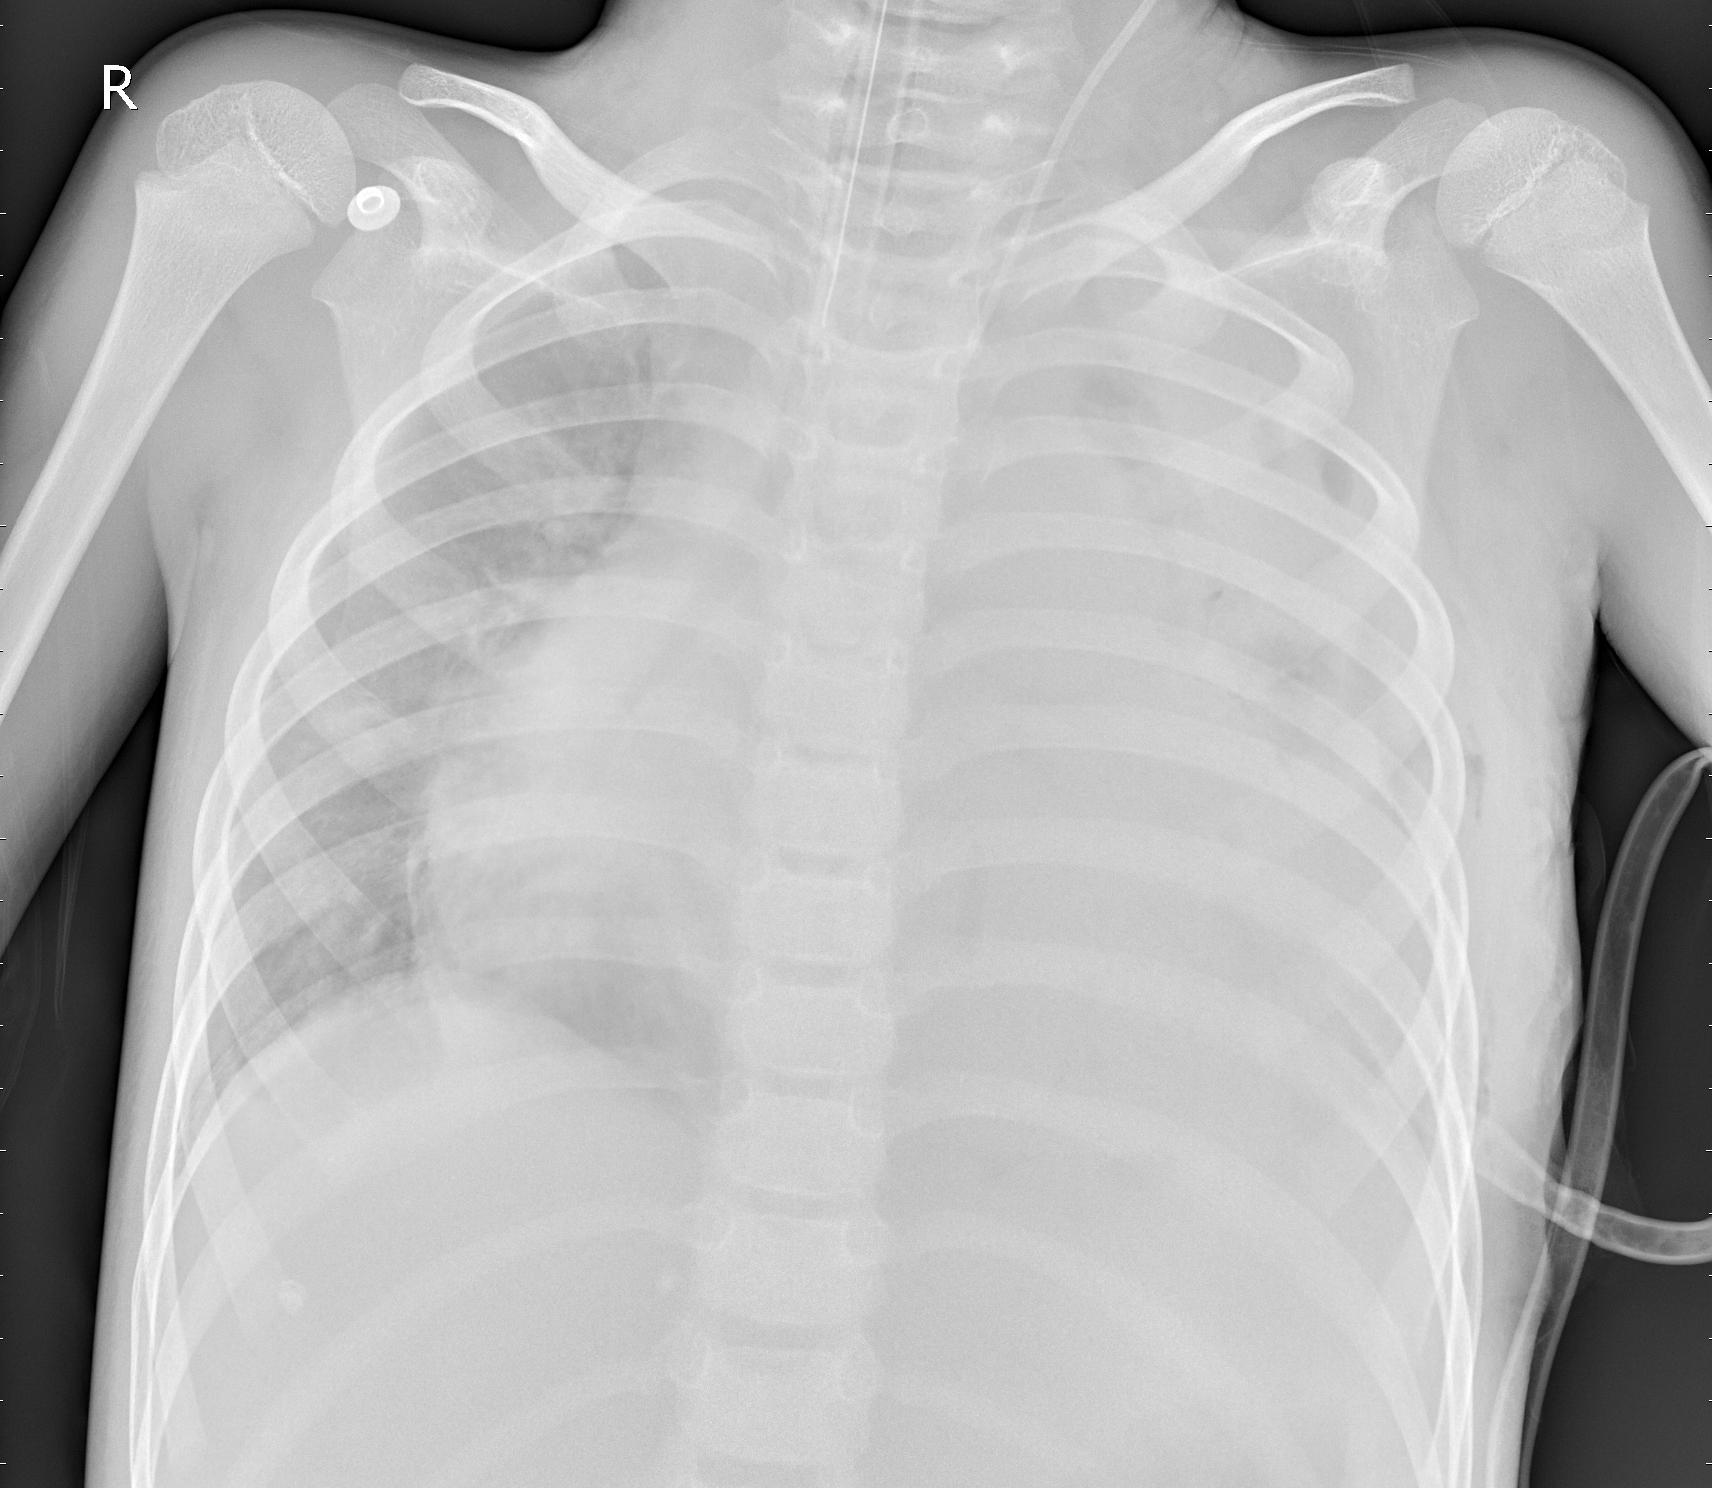
Diagnosis: PNEUMONIA